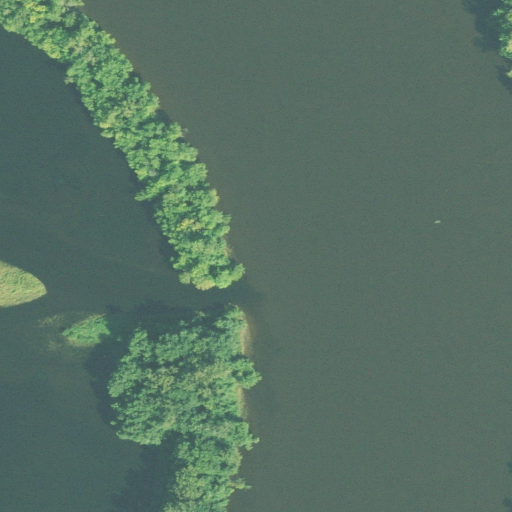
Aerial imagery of cliff(s) in Connecticut named Crow Point containing open water, woody wetlands, herbaceous wetlands, and deciduous forest